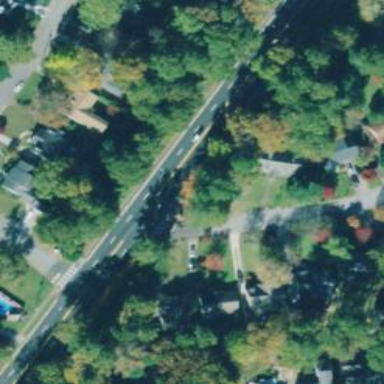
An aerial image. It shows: Primary road with asphalt surface.